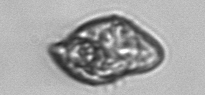
Label: Gyrodinium